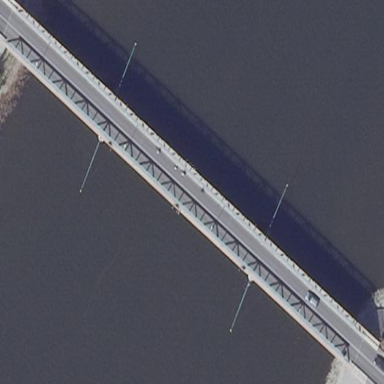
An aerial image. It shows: Truss bridge constructed as man-made structure.